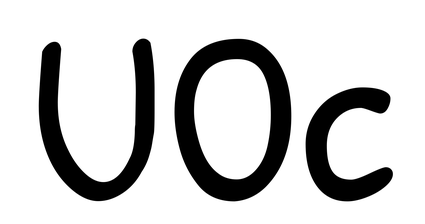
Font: PatrickHand-Regular